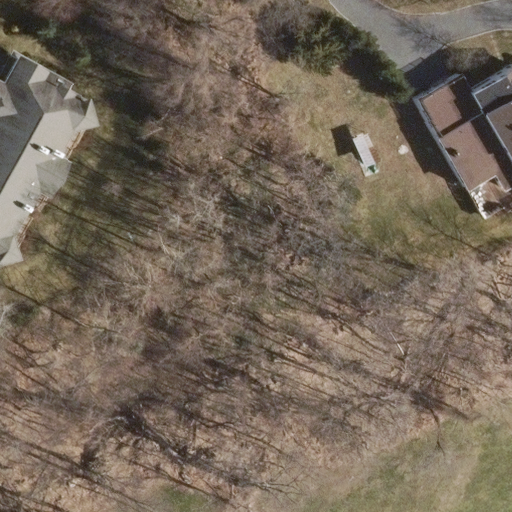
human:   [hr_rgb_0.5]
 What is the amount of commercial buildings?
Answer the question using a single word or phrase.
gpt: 0

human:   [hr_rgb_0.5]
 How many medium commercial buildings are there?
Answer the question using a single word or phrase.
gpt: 0

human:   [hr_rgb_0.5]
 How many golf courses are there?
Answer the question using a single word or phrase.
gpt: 1

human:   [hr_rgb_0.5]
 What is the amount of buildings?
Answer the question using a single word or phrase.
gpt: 2

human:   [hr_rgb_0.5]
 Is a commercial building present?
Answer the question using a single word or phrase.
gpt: no

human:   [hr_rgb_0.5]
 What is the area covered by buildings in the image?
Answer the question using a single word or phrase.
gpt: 1062m2

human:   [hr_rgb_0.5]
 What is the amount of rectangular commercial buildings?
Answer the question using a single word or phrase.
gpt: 0

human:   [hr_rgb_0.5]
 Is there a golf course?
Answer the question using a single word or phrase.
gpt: yes

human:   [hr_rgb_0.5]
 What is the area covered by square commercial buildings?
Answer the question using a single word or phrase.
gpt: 0m2

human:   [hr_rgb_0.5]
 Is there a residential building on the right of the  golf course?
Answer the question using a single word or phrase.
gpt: yes

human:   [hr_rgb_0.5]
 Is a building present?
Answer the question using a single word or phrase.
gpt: yes

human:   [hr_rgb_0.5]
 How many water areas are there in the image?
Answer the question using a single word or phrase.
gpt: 0

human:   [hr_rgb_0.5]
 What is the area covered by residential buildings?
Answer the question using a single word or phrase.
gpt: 1062m2

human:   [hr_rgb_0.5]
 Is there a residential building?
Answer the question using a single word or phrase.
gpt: yes

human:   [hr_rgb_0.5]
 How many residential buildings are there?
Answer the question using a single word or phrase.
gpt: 2

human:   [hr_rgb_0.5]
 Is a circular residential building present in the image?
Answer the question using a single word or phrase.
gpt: no

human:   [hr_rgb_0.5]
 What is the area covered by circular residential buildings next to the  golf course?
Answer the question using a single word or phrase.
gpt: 0m2

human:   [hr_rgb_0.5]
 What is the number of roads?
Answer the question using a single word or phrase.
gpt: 0

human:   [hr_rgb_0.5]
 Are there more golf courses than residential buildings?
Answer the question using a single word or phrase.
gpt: no

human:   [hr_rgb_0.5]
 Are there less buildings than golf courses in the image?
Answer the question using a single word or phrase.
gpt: no

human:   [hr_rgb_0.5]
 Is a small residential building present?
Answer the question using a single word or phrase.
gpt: no

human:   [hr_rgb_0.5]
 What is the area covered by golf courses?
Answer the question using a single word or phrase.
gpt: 10307m2

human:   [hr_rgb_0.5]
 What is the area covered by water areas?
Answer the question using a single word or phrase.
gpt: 0m2

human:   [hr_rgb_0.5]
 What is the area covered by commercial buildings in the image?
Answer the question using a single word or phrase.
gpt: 0m2

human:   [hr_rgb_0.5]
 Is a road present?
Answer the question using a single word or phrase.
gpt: no

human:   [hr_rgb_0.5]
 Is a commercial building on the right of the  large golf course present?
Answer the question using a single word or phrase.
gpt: no

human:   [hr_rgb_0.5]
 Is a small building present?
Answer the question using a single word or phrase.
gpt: no

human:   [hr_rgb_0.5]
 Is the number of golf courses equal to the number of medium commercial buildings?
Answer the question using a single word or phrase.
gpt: no

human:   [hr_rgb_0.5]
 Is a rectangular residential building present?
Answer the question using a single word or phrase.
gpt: no

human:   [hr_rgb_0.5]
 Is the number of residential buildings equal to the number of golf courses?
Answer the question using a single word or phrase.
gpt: no

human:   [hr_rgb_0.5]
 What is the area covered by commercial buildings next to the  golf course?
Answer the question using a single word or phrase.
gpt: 0m2

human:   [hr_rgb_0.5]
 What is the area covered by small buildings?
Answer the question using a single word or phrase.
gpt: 0m2

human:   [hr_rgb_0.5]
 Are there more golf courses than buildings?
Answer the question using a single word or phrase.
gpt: no

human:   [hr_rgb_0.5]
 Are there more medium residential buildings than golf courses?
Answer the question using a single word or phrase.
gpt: no

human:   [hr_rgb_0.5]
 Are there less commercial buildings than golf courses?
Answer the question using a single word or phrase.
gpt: yes

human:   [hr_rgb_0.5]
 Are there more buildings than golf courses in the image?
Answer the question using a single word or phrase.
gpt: yes

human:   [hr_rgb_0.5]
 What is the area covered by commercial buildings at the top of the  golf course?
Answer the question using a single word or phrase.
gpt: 0m2

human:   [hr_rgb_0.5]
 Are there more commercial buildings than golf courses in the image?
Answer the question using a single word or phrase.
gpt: no

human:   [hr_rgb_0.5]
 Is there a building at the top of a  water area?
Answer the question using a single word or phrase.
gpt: no

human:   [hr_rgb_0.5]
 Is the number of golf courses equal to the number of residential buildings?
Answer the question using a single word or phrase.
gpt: no

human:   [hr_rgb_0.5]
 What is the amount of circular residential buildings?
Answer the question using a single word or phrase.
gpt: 0

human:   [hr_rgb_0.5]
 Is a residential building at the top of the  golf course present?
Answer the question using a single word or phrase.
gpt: yes

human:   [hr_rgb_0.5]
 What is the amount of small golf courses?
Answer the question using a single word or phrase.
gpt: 0

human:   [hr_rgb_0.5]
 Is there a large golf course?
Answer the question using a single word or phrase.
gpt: yes

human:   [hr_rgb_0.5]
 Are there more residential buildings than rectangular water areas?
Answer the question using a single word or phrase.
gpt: yes

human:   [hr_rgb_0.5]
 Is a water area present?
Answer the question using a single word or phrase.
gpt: no

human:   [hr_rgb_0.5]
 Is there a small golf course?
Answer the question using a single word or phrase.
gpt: no

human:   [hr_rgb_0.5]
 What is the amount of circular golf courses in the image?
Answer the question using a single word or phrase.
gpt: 0

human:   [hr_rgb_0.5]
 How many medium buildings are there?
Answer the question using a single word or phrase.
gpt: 1

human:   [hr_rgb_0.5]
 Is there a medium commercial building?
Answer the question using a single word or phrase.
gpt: no

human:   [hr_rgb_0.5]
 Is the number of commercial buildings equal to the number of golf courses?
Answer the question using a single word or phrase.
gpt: no

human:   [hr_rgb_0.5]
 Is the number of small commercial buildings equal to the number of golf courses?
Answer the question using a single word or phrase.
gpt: no

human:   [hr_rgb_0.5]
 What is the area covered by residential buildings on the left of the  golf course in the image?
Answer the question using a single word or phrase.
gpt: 703m2

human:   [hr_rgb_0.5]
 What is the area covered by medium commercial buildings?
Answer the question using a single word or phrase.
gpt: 0m2

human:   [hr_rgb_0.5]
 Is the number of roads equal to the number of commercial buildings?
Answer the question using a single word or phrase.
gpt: yes

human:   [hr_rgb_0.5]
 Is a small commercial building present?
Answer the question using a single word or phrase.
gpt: no

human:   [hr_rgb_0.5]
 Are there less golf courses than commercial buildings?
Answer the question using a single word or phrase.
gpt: no

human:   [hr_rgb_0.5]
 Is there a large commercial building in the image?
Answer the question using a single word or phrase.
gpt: no

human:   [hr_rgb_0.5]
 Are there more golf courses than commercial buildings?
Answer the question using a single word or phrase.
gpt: yes

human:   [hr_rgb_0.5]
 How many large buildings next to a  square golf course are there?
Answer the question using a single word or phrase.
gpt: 0

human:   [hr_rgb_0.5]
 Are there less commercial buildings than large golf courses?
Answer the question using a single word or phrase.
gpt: yes

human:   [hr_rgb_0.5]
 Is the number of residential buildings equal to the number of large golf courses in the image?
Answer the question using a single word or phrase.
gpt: no

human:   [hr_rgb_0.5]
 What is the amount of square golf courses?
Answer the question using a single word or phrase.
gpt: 0

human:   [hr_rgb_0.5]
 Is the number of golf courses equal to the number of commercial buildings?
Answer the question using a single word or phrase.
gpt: no